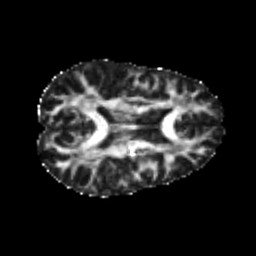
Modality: FA
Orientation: axial
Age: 25
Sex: female
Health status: healthy
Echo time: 0.074 s